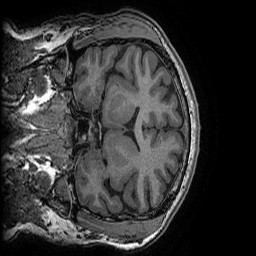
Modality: T1w
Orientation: coronal
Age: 25
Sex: male
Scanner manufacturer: ge
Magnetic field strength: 3 T
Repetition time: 0.008184 s
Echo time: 0.003192 s